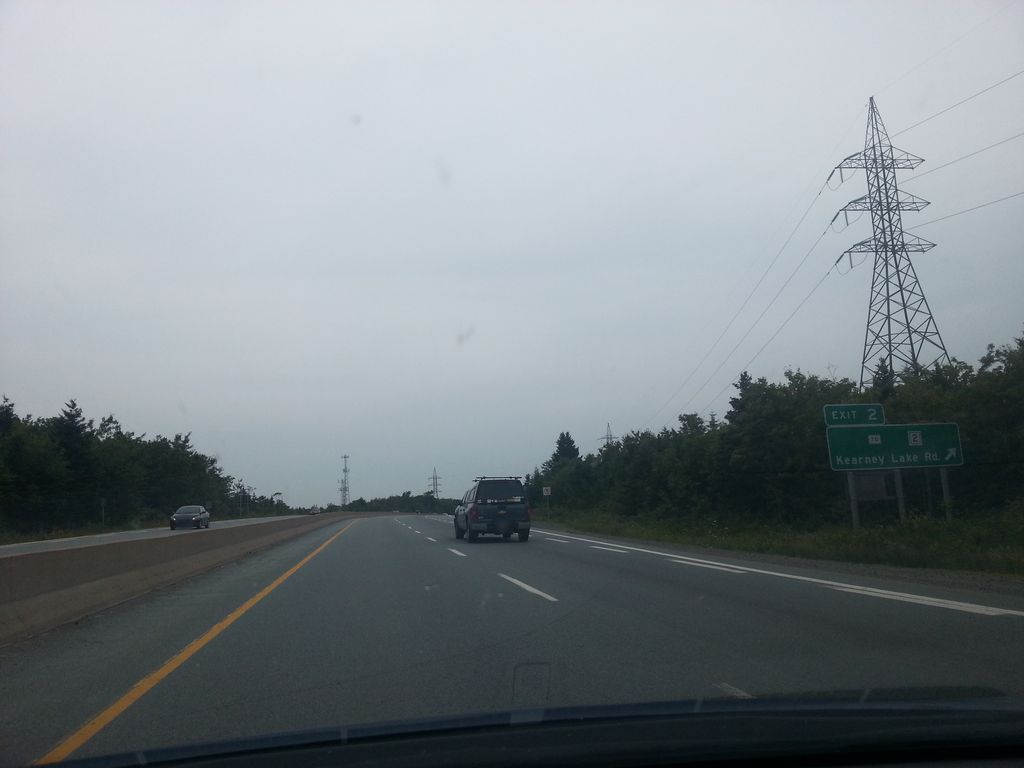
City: halifax